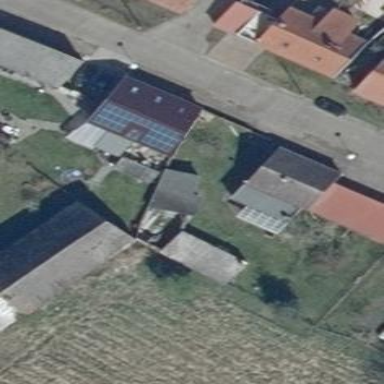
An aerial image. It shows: Simple house.